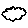
Label: cloud